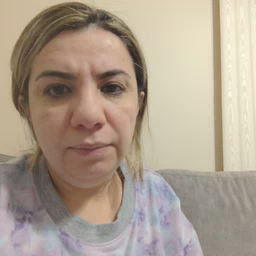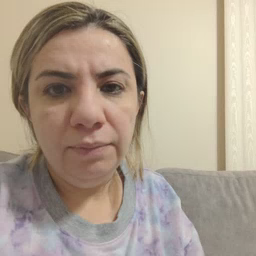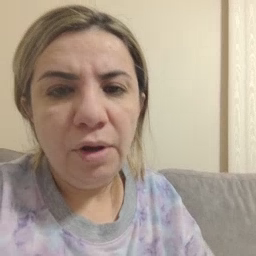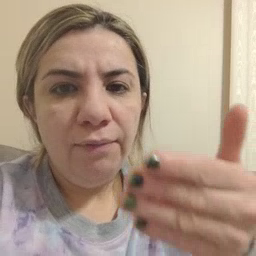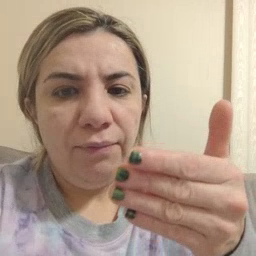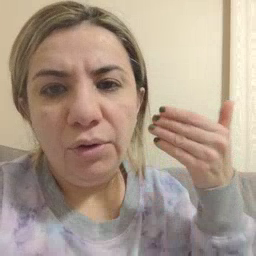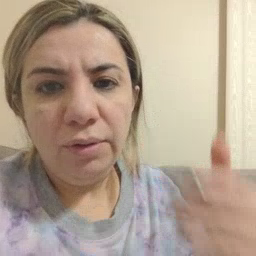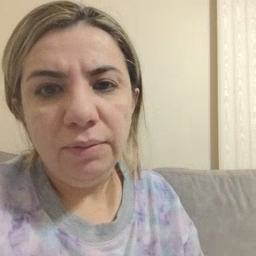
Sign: before